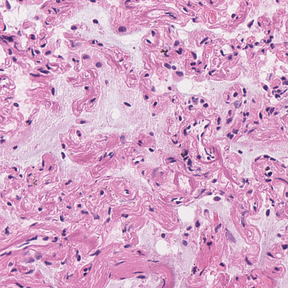
Tumor epithelial tissue: no
Tumor-associated stroma tissue: no
Normal tissue: yes